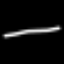
Label: line